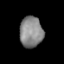
Tissue: lung
Cell type: Endothelial cells
Senescence score: 0.5978
Nuclear area (px): 699
Mean DAPI intensity: 134.289